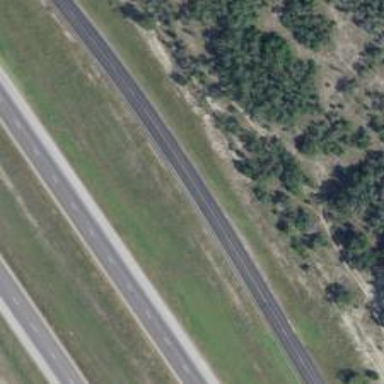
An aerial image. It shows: Asphalt road classified as tertiary.